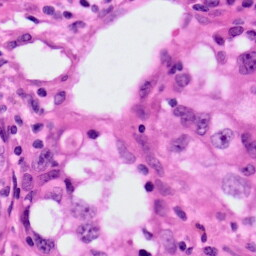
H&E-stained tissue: Lung